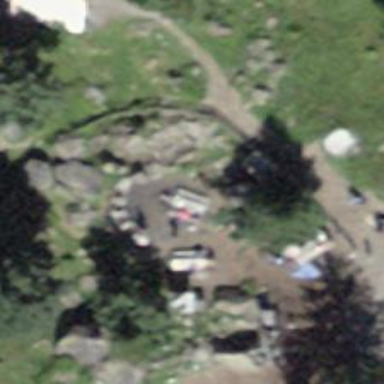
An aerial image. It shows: Picnic site popular for tourists.